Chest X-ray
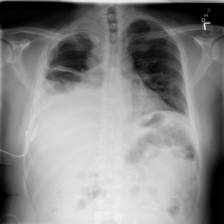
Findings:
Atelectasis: negative
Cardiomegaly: negative
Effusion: positive
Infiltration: negative
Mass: positive
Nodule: negative
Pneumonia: negative
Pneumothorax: negative
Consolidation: negative
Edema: negative
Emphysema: negative
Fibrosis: negative
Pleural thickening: negative
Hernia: negative